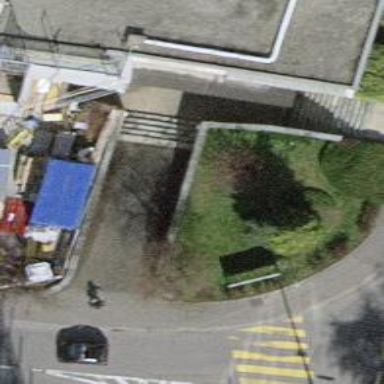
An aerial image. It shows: Concrete steps.